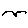
Label: bird